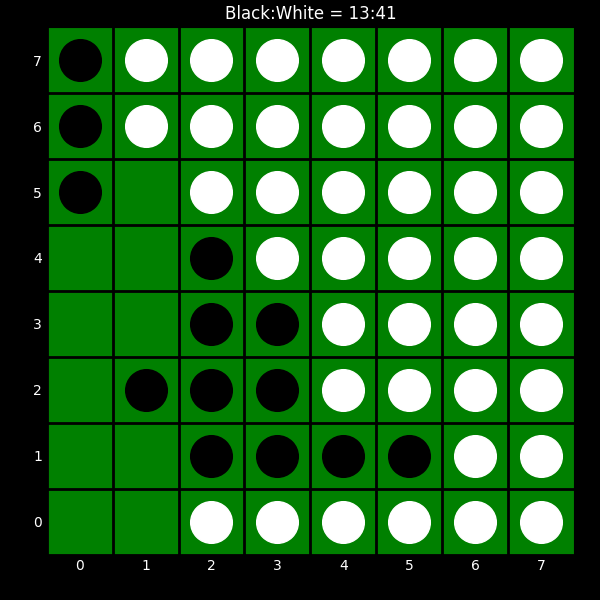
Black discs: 13
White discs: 41